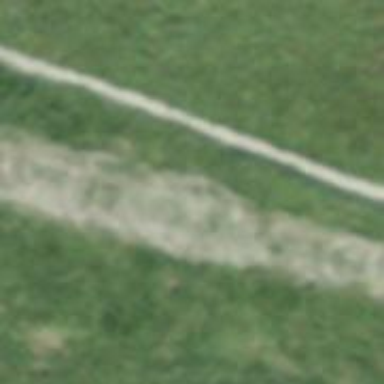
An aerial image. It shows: Gravel track road.